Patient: sex F, age 60
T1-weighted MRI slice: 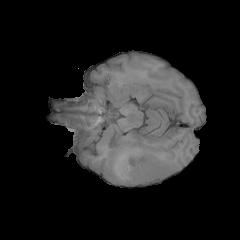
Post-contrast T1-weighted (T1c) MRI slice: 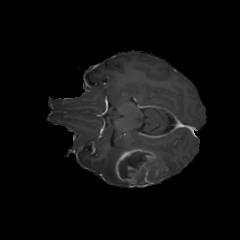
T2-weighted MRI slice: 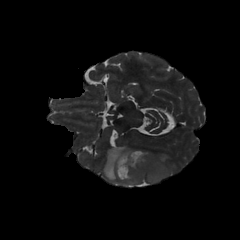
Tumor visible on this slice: yes
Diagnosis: Glioblastoma, IDH-wildtype
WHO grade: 4